Question: I want to add a label to a core plot scatter chart. It should be at a specific y value at the left edge of the chart, like that:

I tried doing it using annotation but I have a problem with dragging. When I drag the chart the annotation is also being dragged, and I would like it to always stay at the left edge.
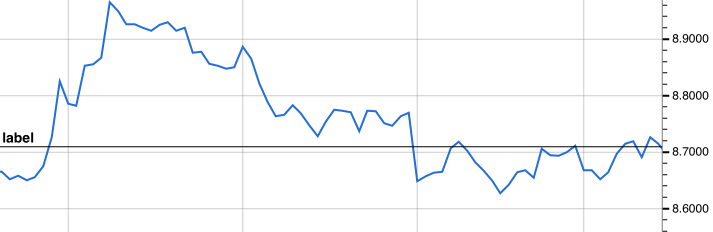
Answer: Create your label as a plot space annotation. Use a plot space delegate to monitor changes to the 'xRange' and update the x-value of the anchor point as needed. You can use the plot space to convert the desired x-position to the corresponding data value for the anchor point.